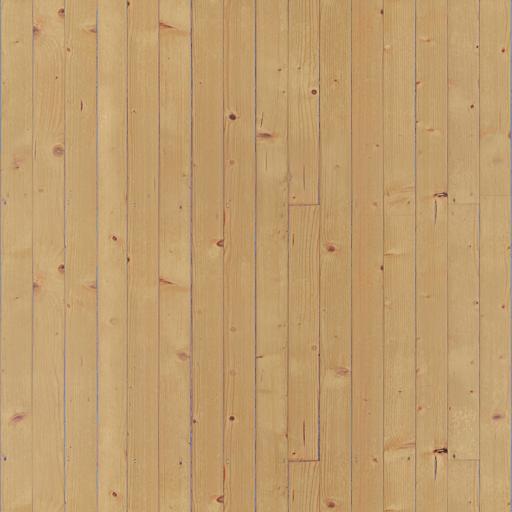
Tags: clean floor old plank planks vintage wood wooden